Question: I'm trying to implement a Fourier ideal lowpass filter. The result I got is kind of correct (I guess?), but there are some weird unprocessed pixels around the image.
50 is the cutoff radius.
Here is the picture of original image, grayscale, Fourier transform + filtered, and reverse transform back to original image.

Here is my code:
'''
function idealLowHighPass(img,par,d0){
let height=img.rows;
let width=img.cols;
let prettypls=img.clone();
let temp=createArray(height,width);
let tmp = fastFourier(img);
var tempD;
let fraction = 0.3;
let filter = 1;
var x = width/2;
var y = height/2;
var state = -1;
for(i=0;i<height;i++){
for(j=0;j<width;j++){
if(i > y && j > x){
state = 3;
}
else if( i > y){
state = 1;
}
else if (j > x){
state = 2;
}
else{
state = 0;
}
switch(state){
case 0:
tempD = (i * i + j * j);
tempD = Math.sqrt(tempD);
break;
case 1:
tempD = ((height - i) * (height - i) + j * j);
tempD = Math.sqrt(tempD);
break;
case 2:
tempD = (i * i + (width - j) * (width - j));
tempD = Math.sqrt(tempD);
break;
case 3:
tempD = ((height - i) * (height - i) + (width - j) * (width - j));
tempD = Math.sqrt(tempD);
break;
default:
break;
}
if(par == 'ideallowpass'){
if(tempD <= d0){
tempD = 1;
}
else{
tempD = 0;
}
}
tmp[i][j].re*=tempD;
tmp[i][j].im*=tempD;
}
}
//HANDLE FFT
//take the magnitudes
for(i=0;i<height;i++){
for(j=0;j<width;j++){
temp[i][j]=Math.round(tmp[i][j].re);
}
}
temp=logTransform(temp,height,width);
for(i=0;i<height;i++){
for(j=0;j<width;j++){
let pixel = prettypls.ucharPtr(i,j);
pixel[0]=Math.round(temp[i][j]);
}
}
// rearrange the quadrants of Fourier image
// so that the origin is at the image center
let cx = prettypls.cols / 2;
let cy = prettypls.rows / 2;
let tmp2 = new cv.Mat();
let rect0 = new cv.Rect(0, 0, cx, cy);
let rect1 = new cv.Rect(cx, 0, cx, cy);
let rect2 = new cv.Rect(0, cy, cx, cy);
let rect3 = new cv.Rect(cx, cy, cx, cy);
let q0 = prettypls.roi(rect0);
let q1 = prettypls.roi(rect1);
let q2 = prettypls.roi(rect2);
let q3 = prettypls.roi(rect3);
// exchange 1 and 4 quadrants
q0.copyTo(tmp2);
q3.copyTo(q0);
tmp2.copyTo(q3);
// exchange 2 and 3 quadrants
q1.copyTo(tmp2);
q2.copyTo(q1);
tmp2.copyTo(q2);
cv.imshow('fourierTransform', prettypls);
//HANDLE IFFT
let tmp1 = reverseFastFourier(tmp,height,width);
//take the magnitudes
for(i=0;i<height;i++){
for(j=0;j<width;j++){
temp[i][j]=Math.round(tmp1[i][j].re);
}
}
for(i=0;i<height;i++){
for(j=0;j<width;j++){
let pixel = prettypls.ucharPtr(i,j);
pixel[0] = Math.max(0, Math.min(255, temp[i][j]));
}
}
cv.imshow('reverseFourier', prettypls);
temp=[];tmp=[];prettypls.delete();
}
'''
Is there something I missed or something wrong with my code?
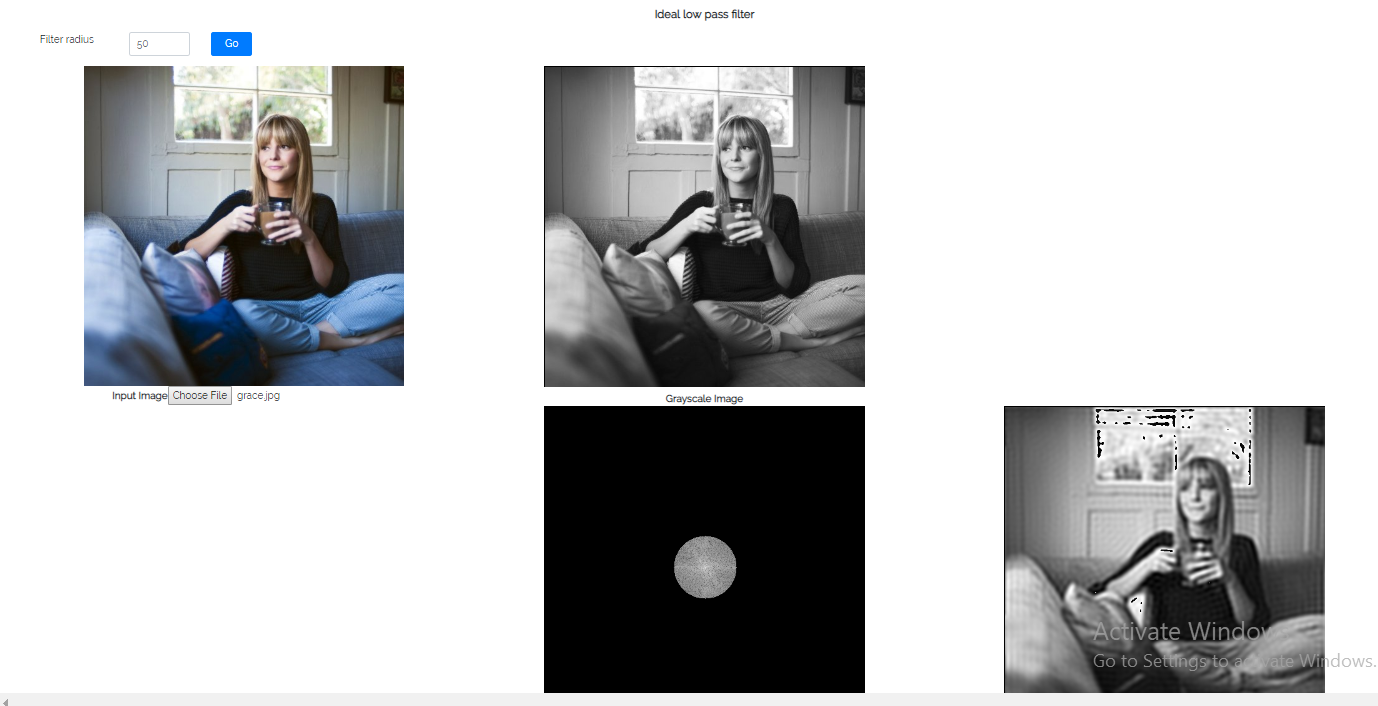
Answer: I guess your problem is in this line:
'''
pixel[0]=Math.round(temp[i][j]);
'''
Here you copy a floating-point value, resulting from the real component of the inverse Fourier transform, into an unsigned 8-bit integer (I presume from what I can see in the code).
If one of these values is slightly above 255, which can happen with an "ideal" low-pass filter because of the ringing artefacts, then the conversion to 8-bit unsigned integer will cause the value to wrap around.
What you need to do is clamp the value to the [0,255] range. Replace that line with:
'''
pixel[0] = Math.max(0, Math.min(255, temp[i][j]));
'''
Note: I'm guessing that this syntax will work based on some quick Googling, but it is the that you need to look at...
The 'Math.round' call is not necessary, as 'temp' already contains rounded values.